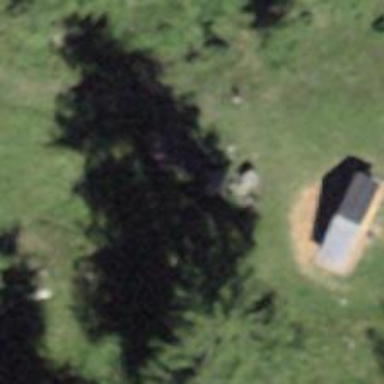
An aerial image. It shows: Playground with playhouse.